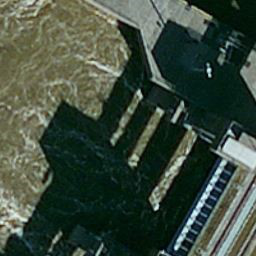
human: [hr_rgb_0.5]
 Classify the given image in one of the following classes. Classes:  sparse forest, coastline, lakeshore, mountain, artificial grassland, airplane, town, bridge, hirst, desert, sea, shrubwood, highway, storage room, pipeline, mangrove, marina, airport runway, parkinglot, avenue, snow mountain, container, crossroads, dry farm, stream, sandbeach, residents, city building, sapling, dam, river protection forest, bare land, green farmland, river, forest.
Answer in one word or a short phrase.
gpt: dam